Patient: sex M, age 45
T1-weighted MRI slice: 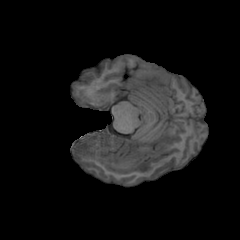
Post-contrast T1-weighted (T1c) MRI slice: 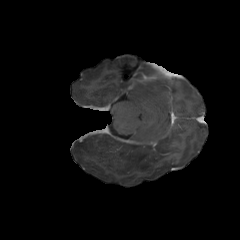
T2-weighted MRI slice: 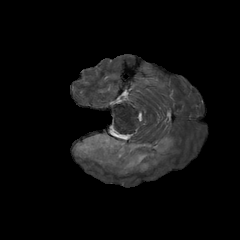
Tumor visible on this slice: yes
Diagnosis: Astrocytoma, IDH-mutant
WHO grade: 2